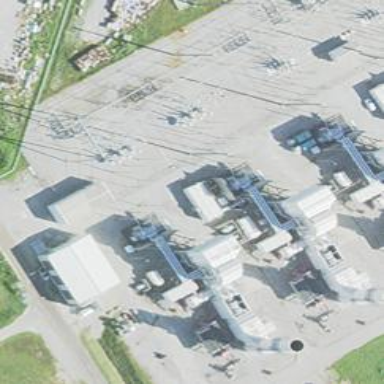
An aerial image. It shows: Gas turbine generator is in use.